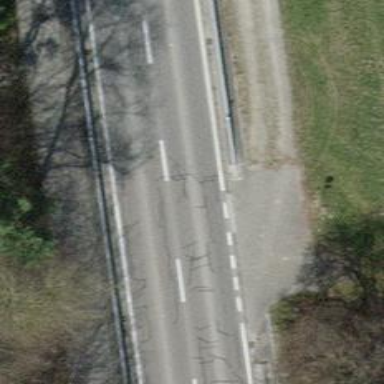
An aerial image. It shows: Primary highway with separate asphalt sidewalk.